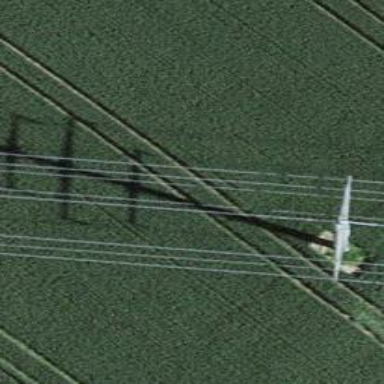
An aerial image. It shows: Power line is depicted.